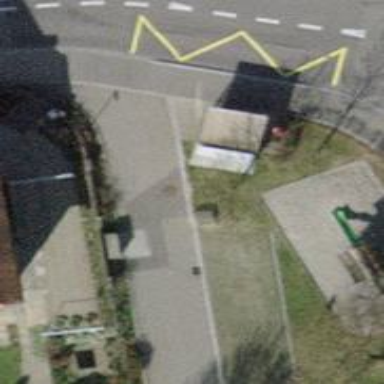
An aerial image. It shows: Brown bench in the vicinity.